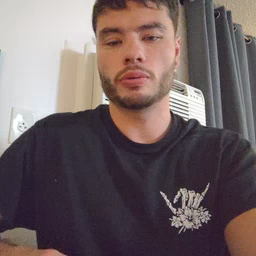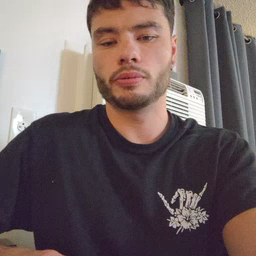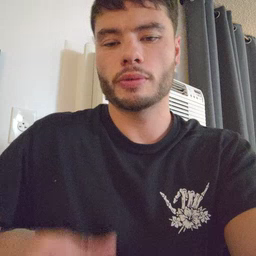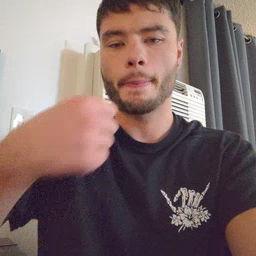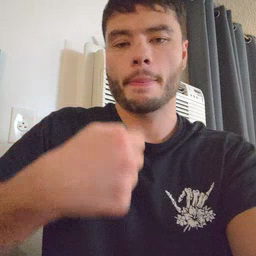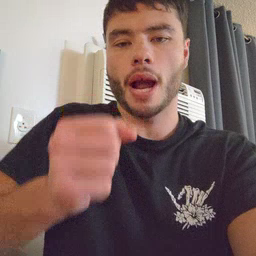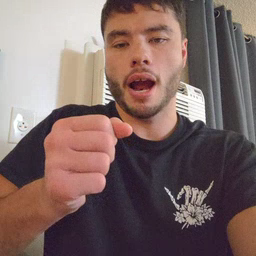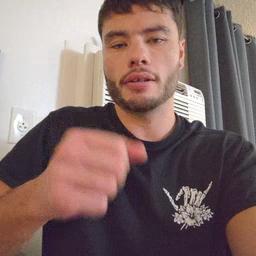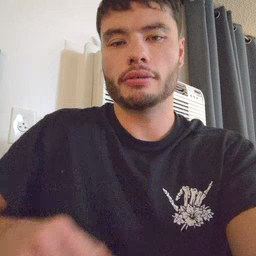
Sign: make